Question: I installed Visual Studio 2013 (With Update 2)
and i was working on my Project in VS2012 for Windows Phone 8.0
And now i decided to it to a Windows Phone 8.1 app
so i followed the instructions and the app !
and everything's done successfully , BUT! the app now is
Picture:

unlike other people who targeted to , there is a huge difference between the two types of the projects
I can't use the new XAML controls - 'Windows.UI.XAML'
What can i do to fix this?
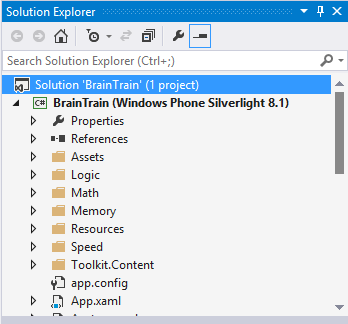
Answer: Silverlight XAML and the new Win8.1/WinPhone8.1 XAML (aka XAML for WinRT) are two different things.
If you started your app with Silverlight you have to stick to it, or create your whole UI again with the new XAML (which as I said, it is now compatible with Win8.1)
: Found an interesting article you might want to take a look at: <URL>
See also this article: What's next for Windows Phone 8 developers (<URL>.